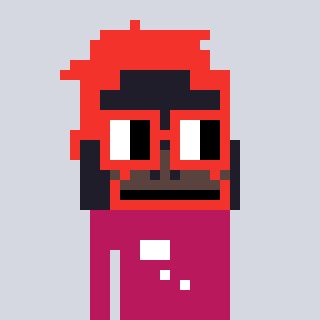
a pixel art character with square red glasses, a orangutan-shaped head and a darkpink-colored body on a cool background